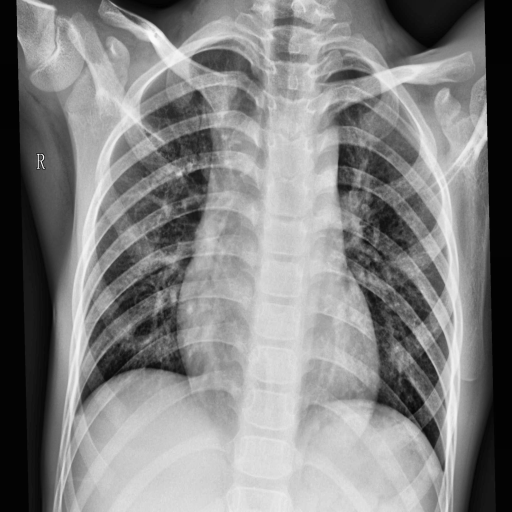
Finding: NORMAL